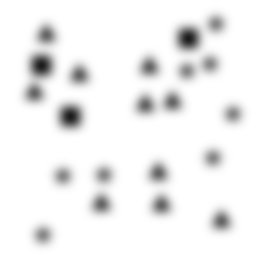
Squares: 3
Triangles: 10
Stars: 8
Total shapes: 21